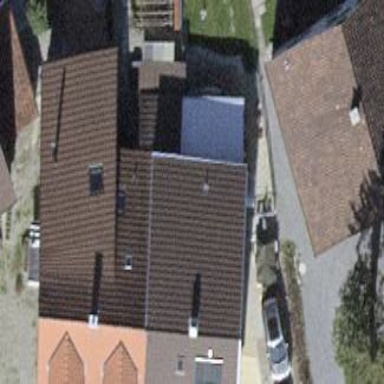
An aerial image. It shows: Residential building.